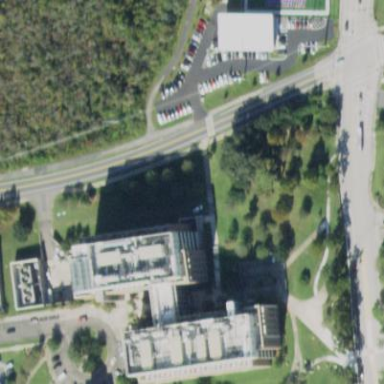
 also functioning as research institute."